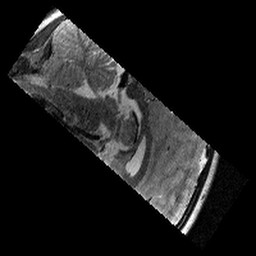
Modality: T2w
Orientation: sagittal
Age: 9
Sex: female
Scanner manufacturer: siemens
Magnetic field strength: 3 T
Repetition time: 9.23 s
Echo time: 0.067 s